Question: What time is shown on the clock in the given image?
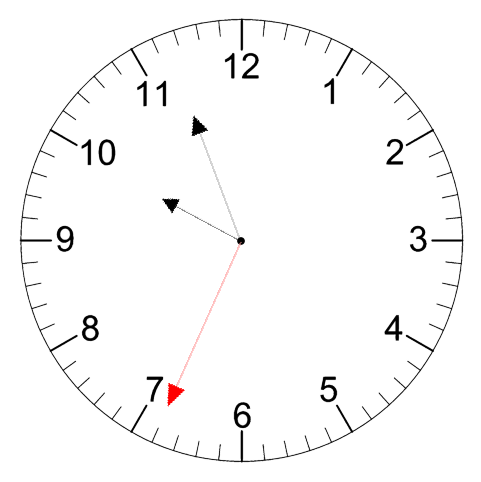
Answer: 09:56:34